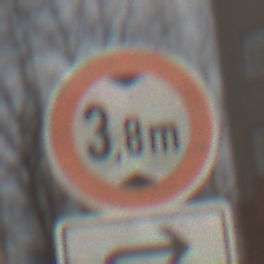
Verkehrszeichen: TatsaechlicheHoehe
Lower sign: RichtungsangabeDurchPfeile5
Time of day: MorningAfternoon
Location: Outdoor (Urban)
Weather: PartlyCloudy
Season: NotSpecified
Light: Natural